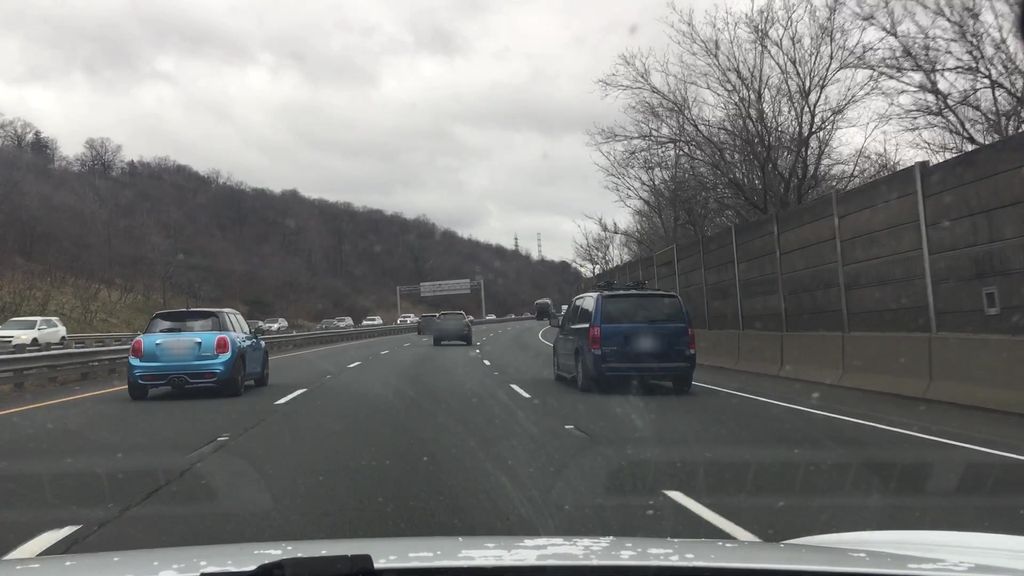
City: hamilton